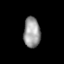
Tissue: lung
Cell type: T cells
Senescence score: 0.1984
Nuclear area (px): 494
Mean DAPI intensity: 154.939